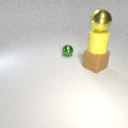
large yellow rubber cylinder below large yellow metal sphere